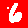
Digit: 6